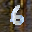
Label: 6